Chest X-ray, PA view. Patient: 59 years old, sex M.
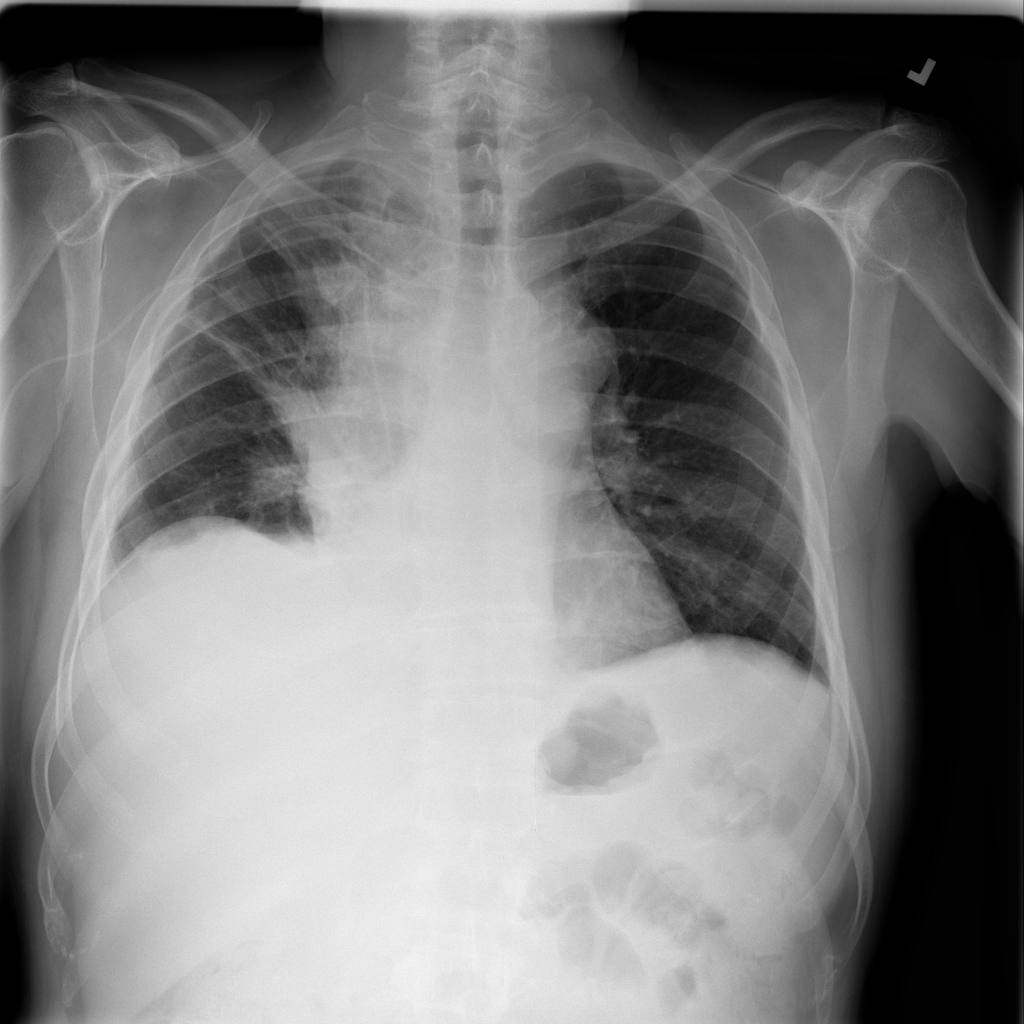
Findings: Atelectasis, Mass